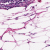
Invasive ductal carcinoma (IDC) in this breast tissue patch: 0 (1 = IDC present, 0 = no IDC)